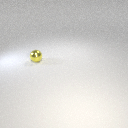
small yellow metal sphere